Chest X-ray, PA view. Patient: 22 years old, sex F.
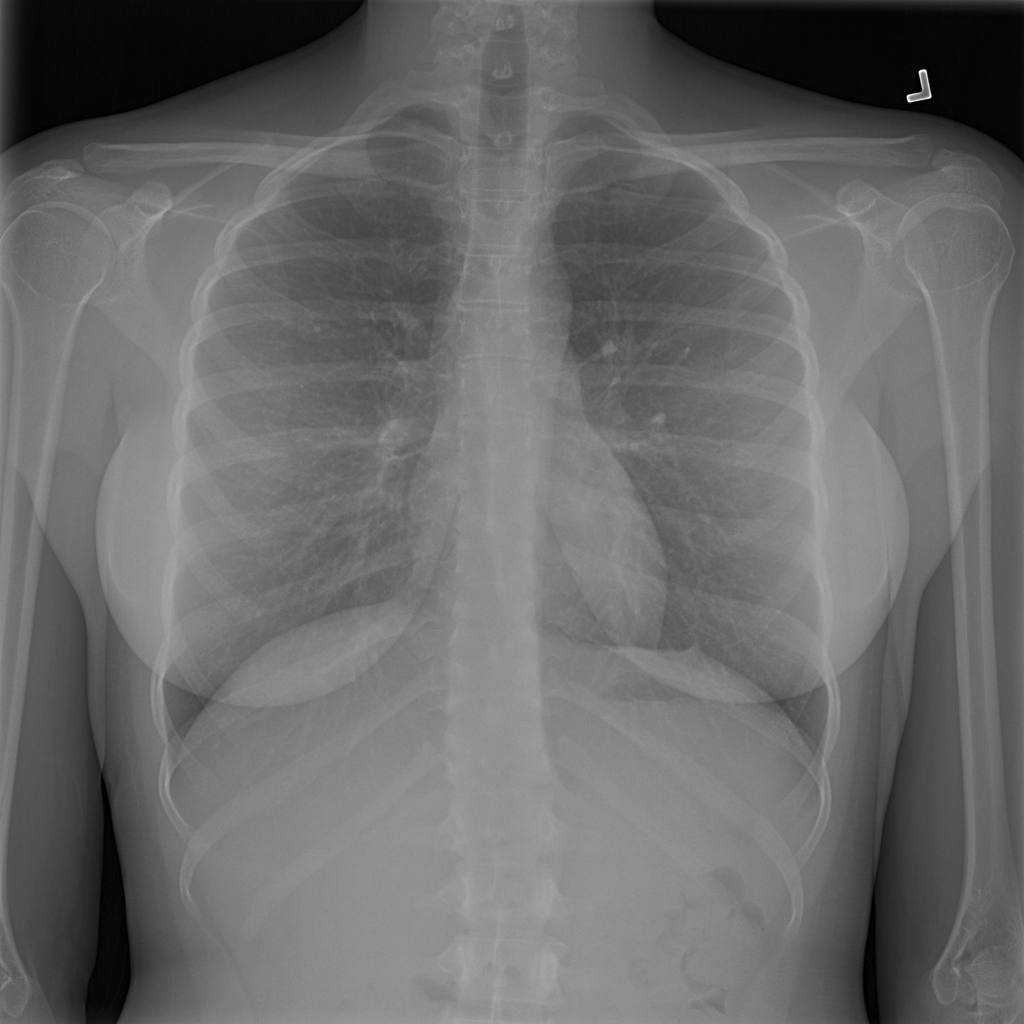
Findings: No Finding